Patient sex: F
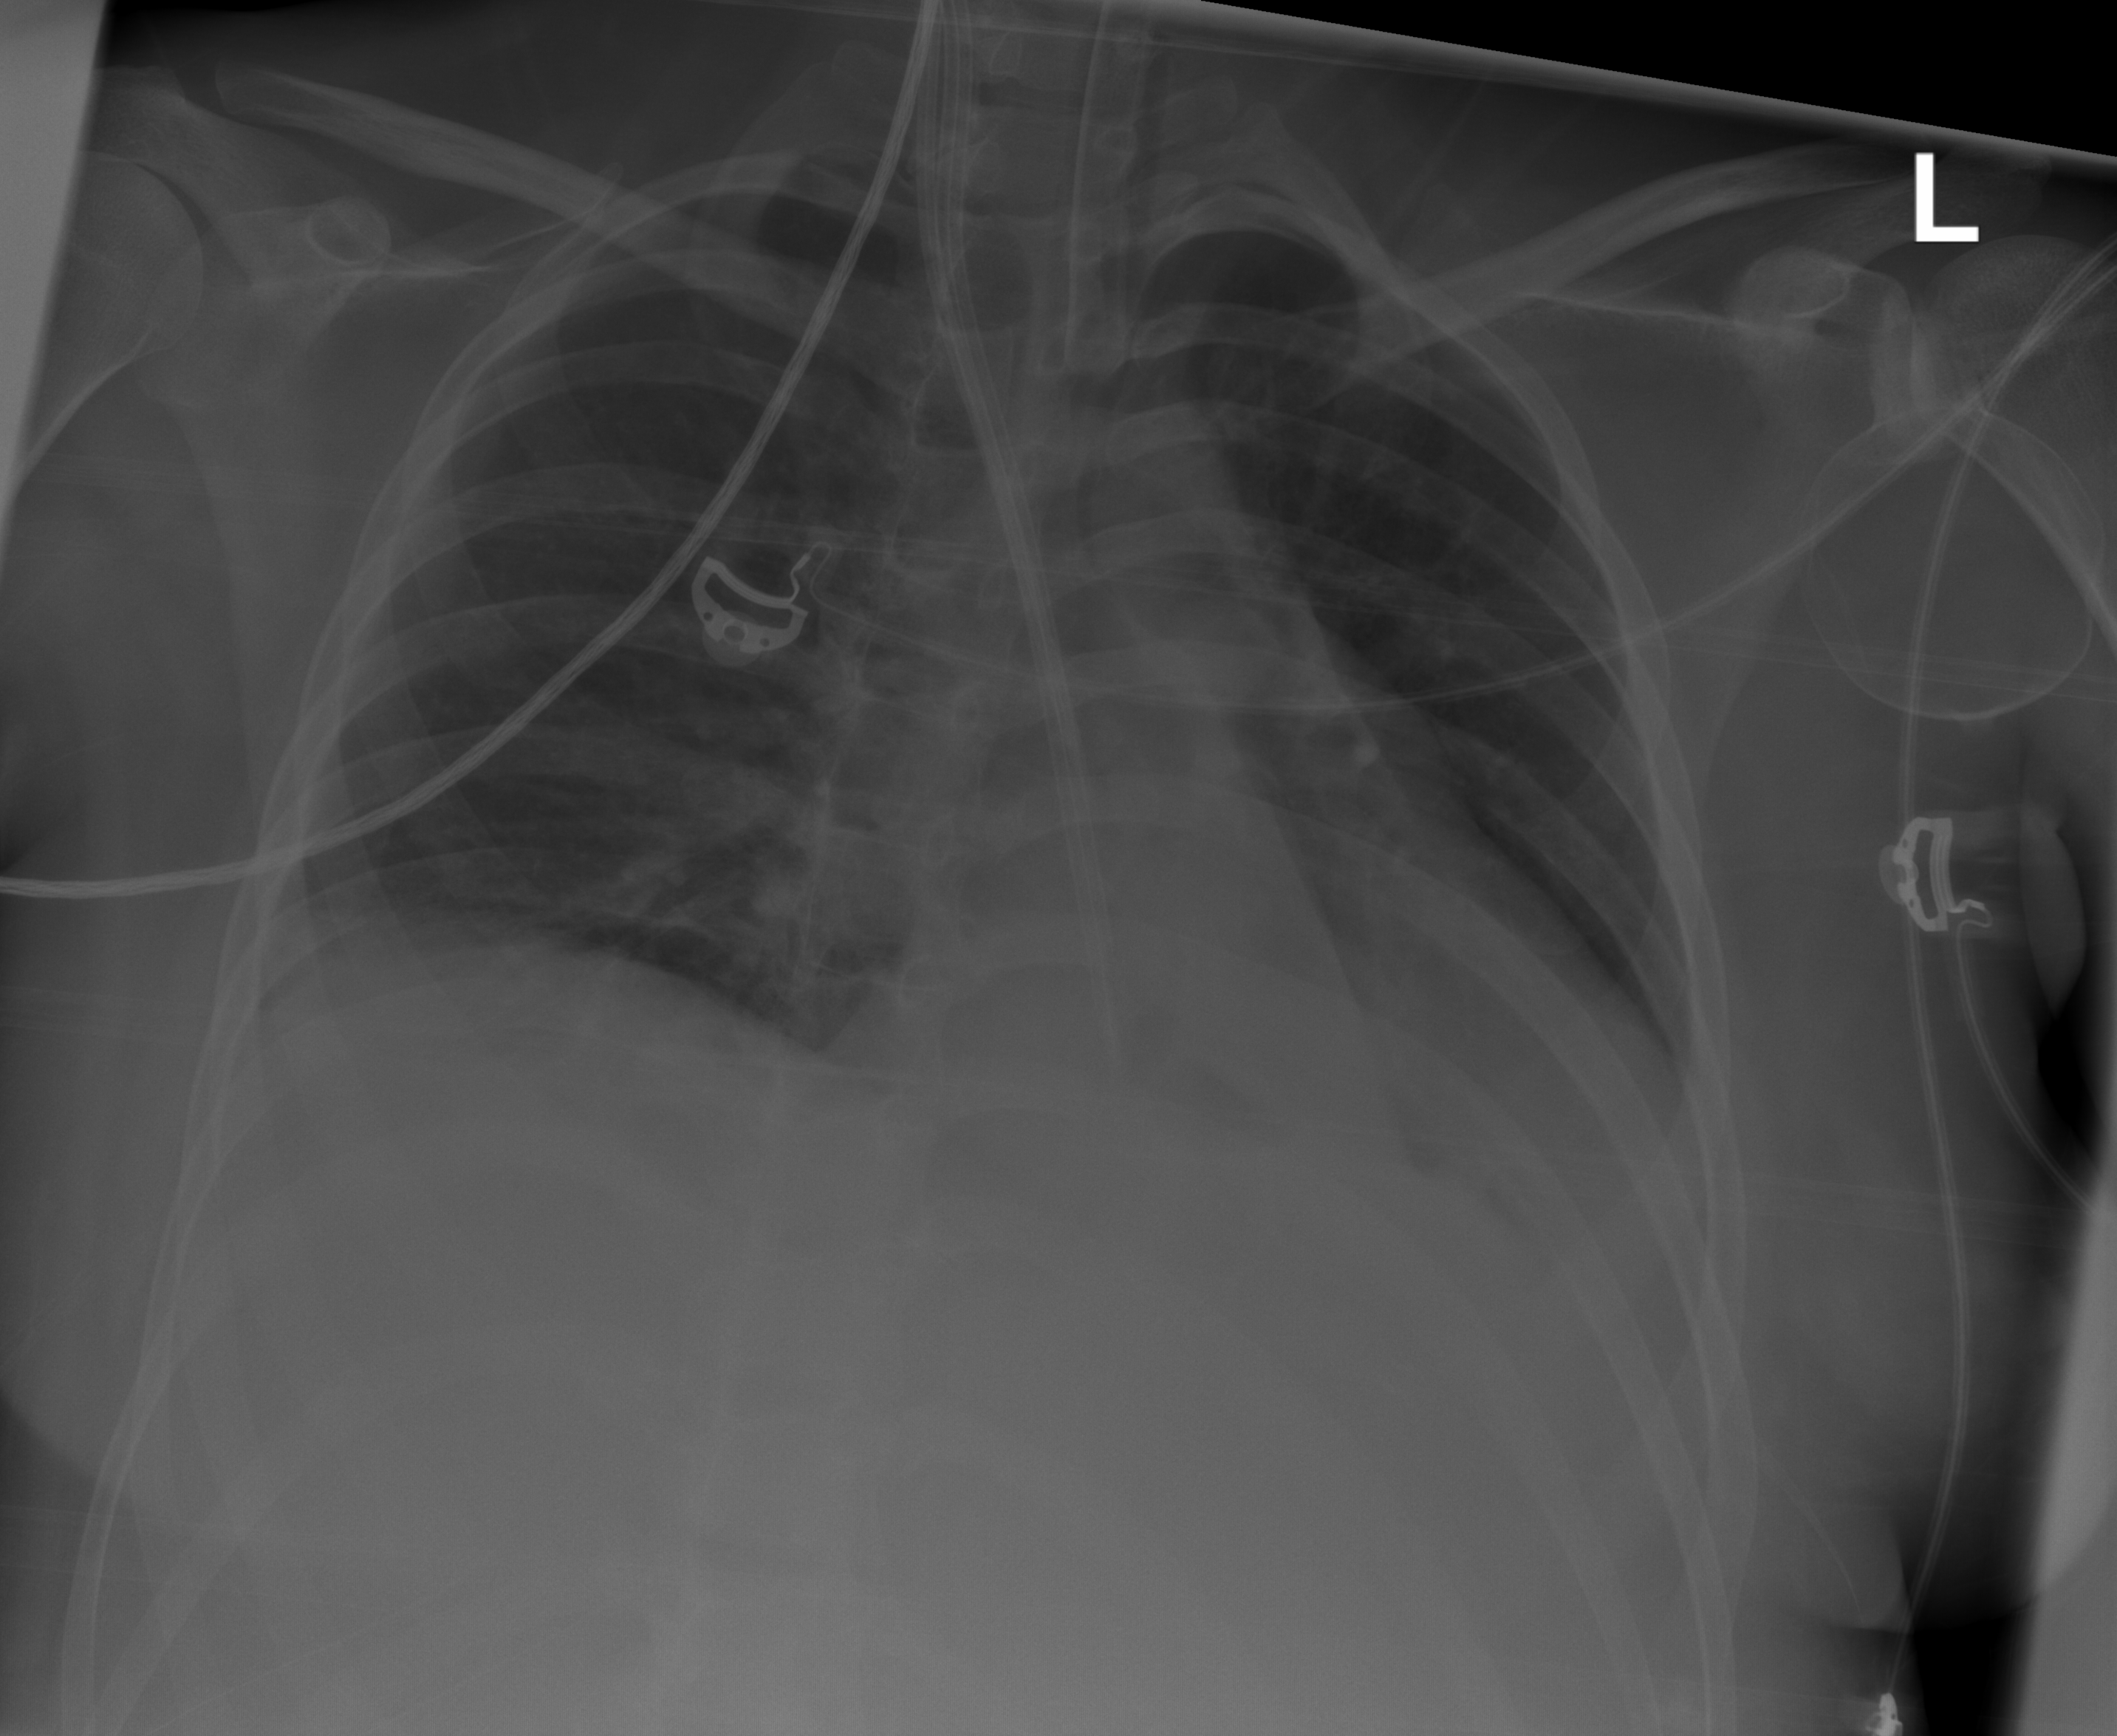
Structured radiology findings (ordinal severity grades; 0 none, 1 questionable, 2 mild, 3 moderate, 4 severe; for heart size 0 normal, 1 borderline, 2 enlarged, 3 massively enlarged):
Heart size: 2
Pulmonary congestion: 0
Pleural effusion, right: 0
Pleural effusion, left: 1
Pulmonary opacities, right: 1
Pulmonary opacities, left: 0
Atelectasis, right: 1
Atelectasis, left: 0